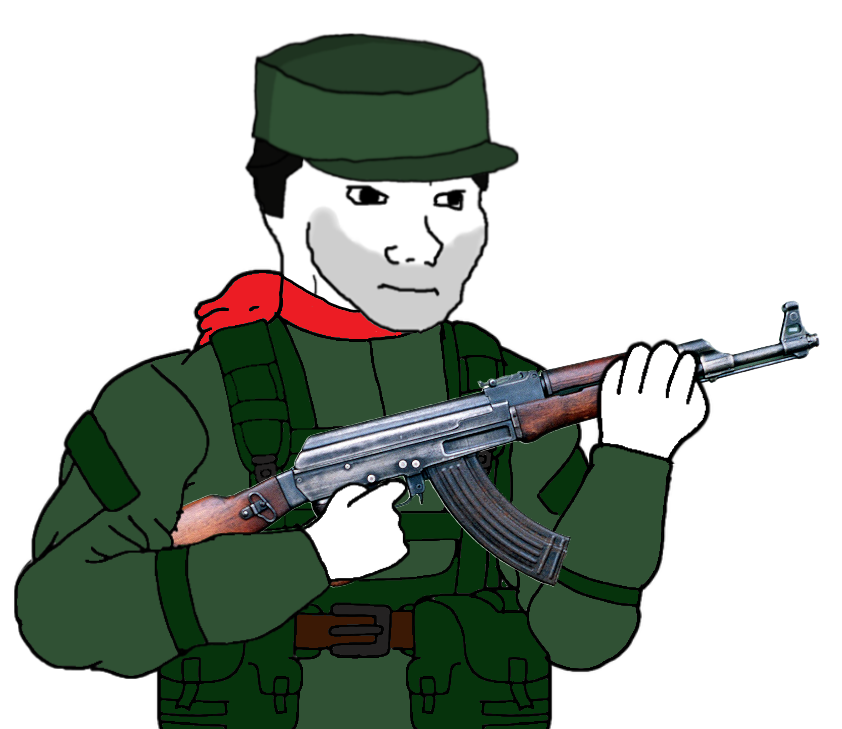
Label: 5_Doomer